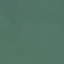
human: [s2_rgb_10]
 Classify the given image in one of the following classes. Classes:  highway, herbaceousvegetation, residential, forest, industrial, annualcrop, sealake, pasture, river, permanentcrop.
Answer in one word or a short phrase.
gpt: SeaLake